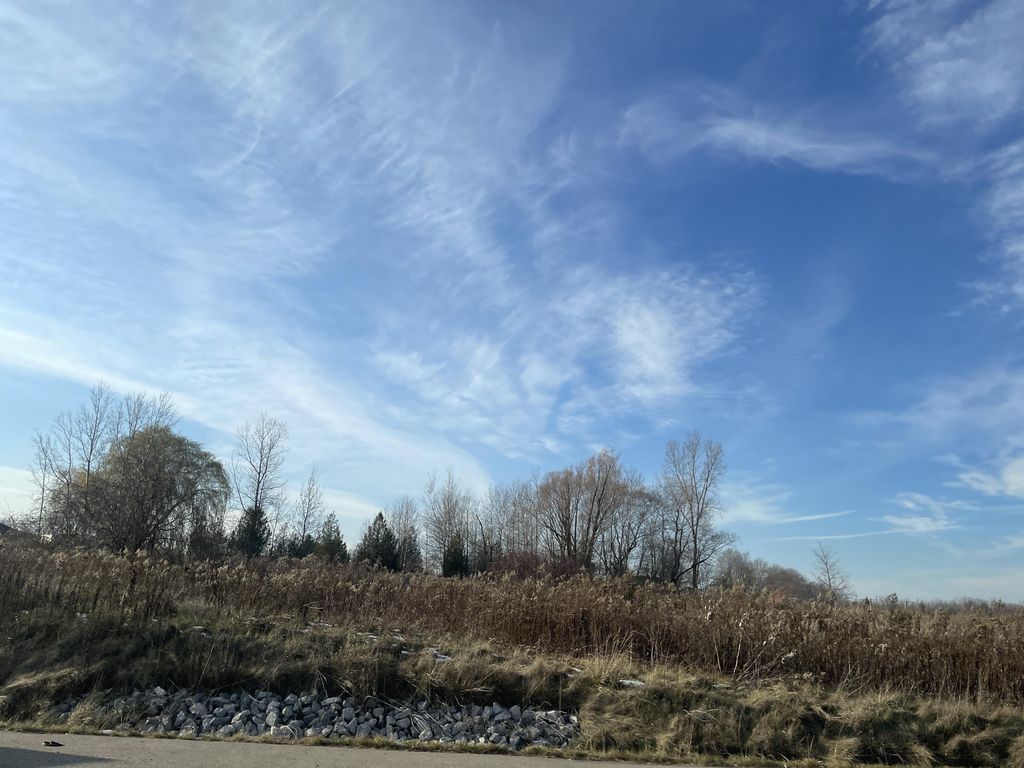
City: kitchener-waterloo